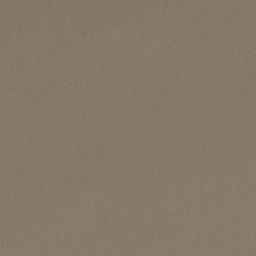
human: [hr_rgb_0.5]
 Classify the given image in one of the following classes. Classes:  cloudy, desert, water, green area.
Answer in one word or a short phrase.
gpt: cloudy